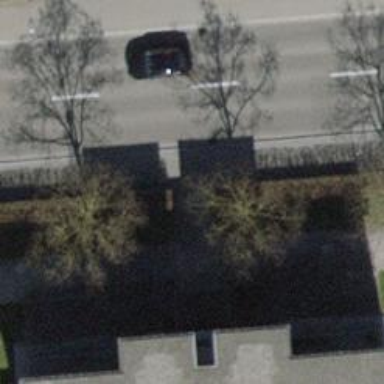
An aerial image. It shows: Avenue lined with trees.